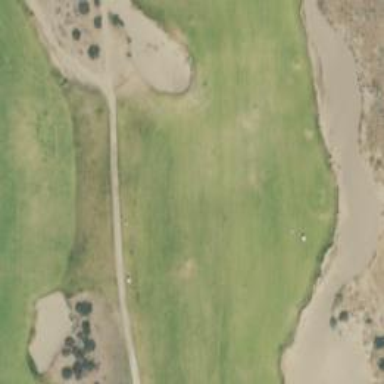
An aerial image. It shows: View of golf hole.